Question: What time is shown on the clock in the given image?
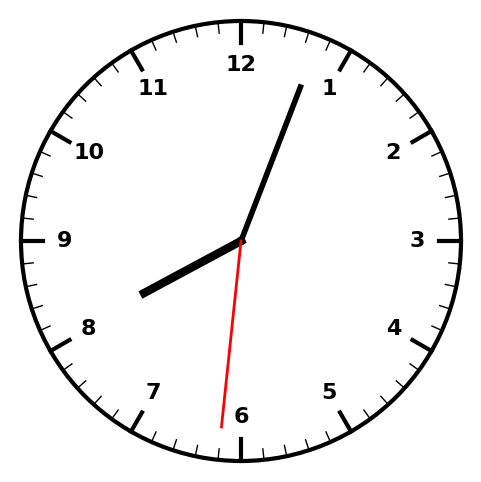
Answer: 08:03:31